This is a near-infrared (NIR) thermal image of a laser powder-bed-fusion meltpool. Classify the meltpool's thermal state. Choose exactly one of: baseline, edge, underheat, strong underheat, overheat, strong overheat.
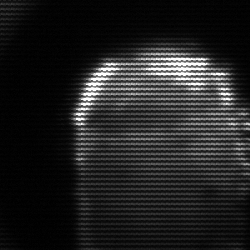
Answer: baseline